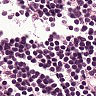
Metastatic tissue present: no